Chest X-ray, PA view. Patient: 25 years old, sex M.
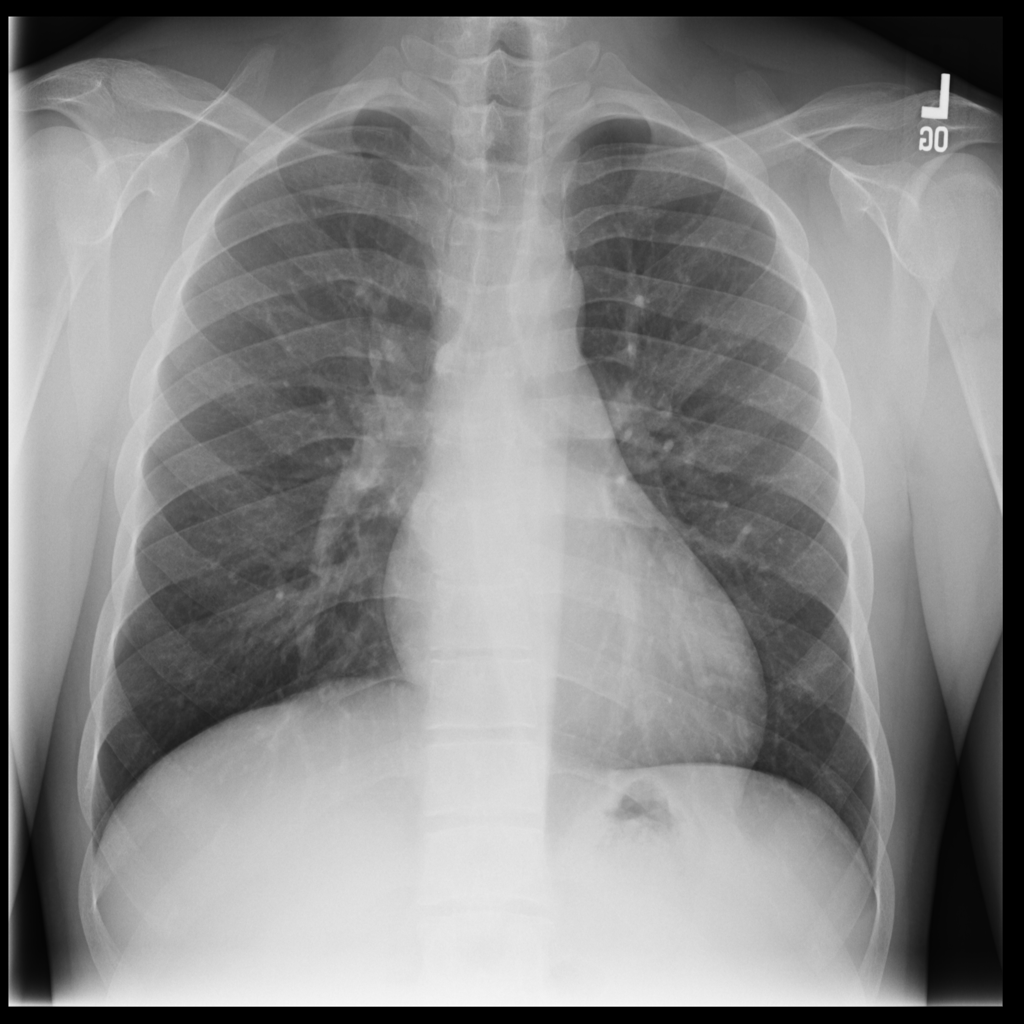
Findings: No Finding